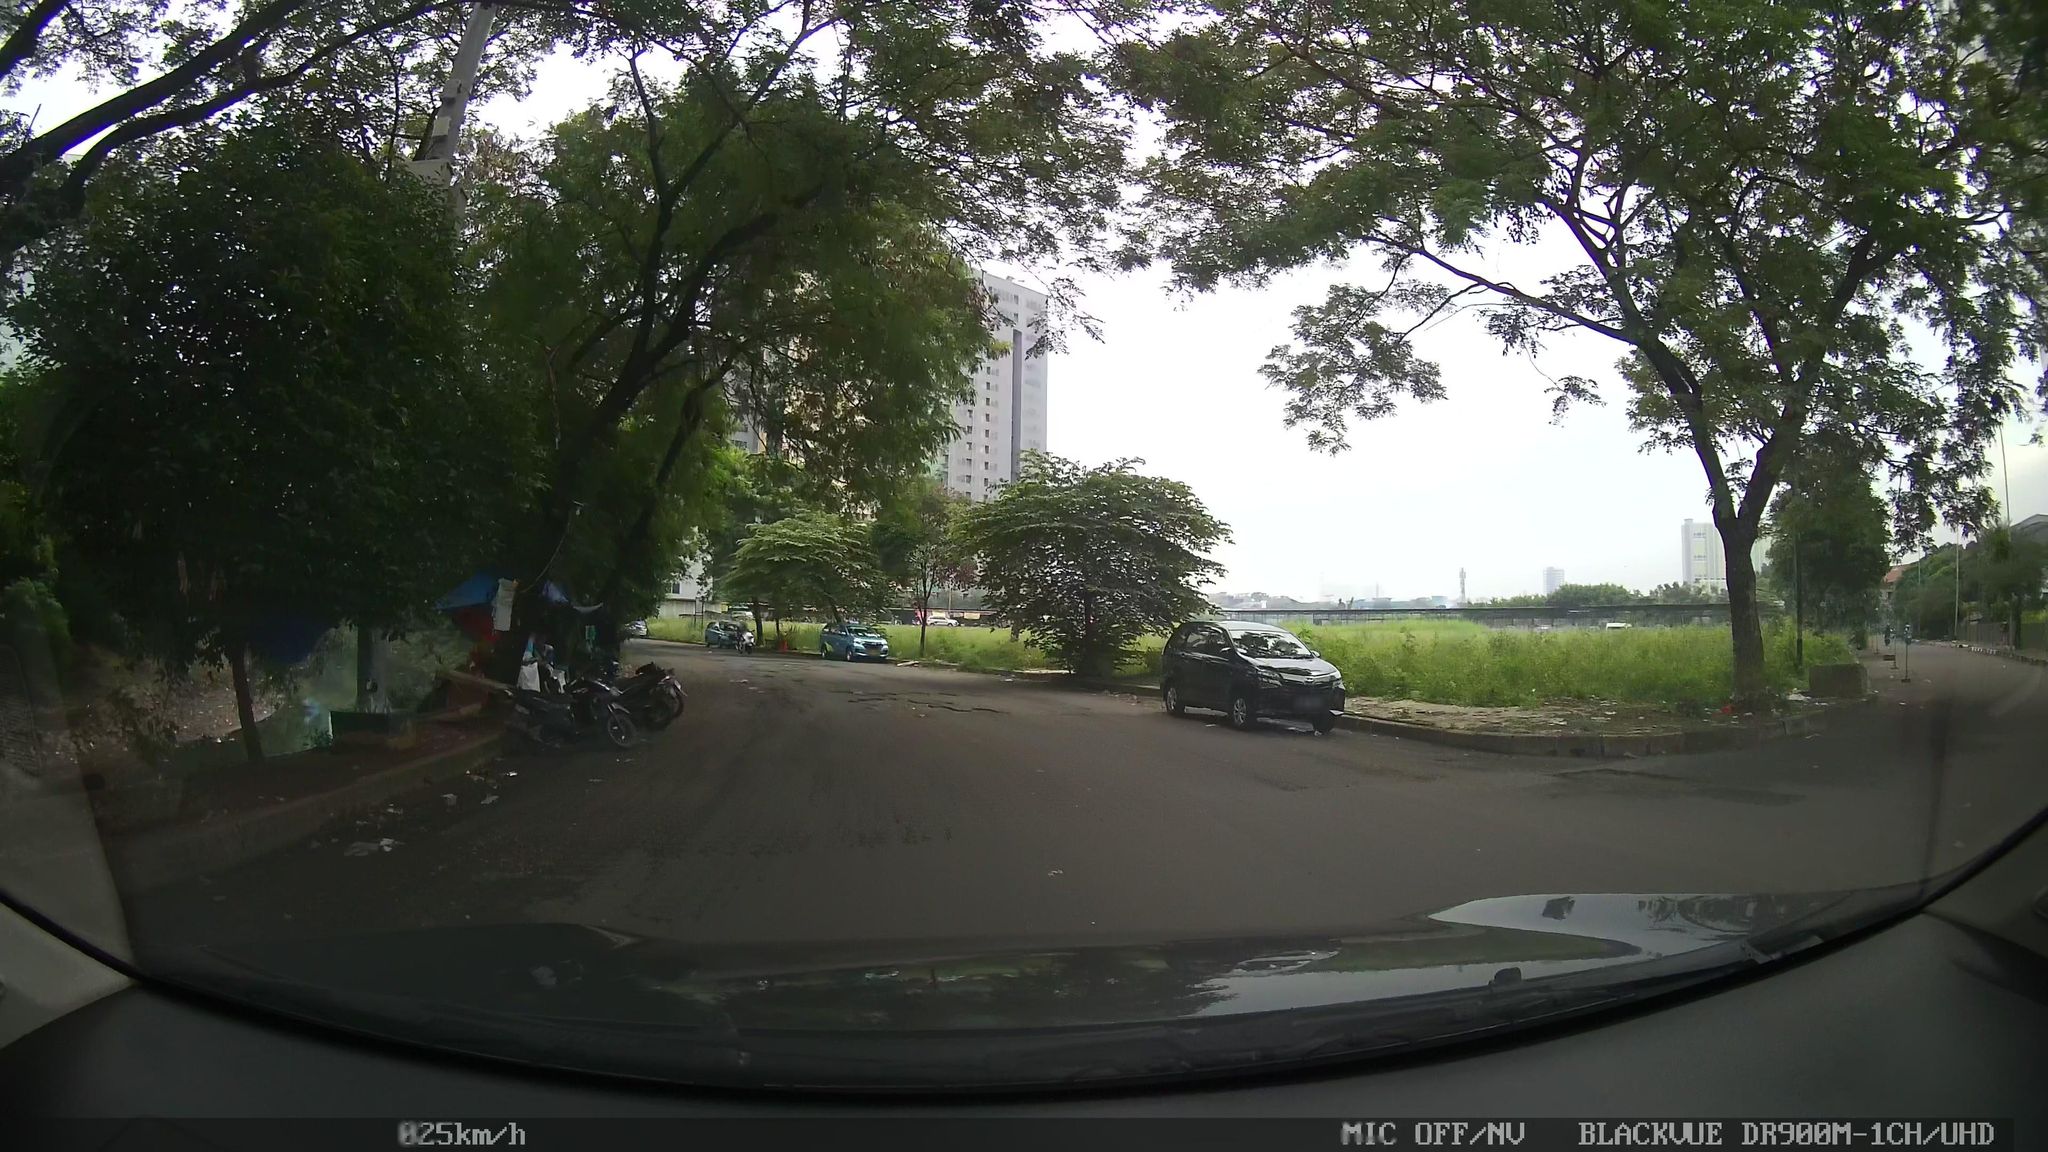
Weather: clear
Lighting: day
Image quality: slightly poor
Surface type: driving surface
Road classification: secondary
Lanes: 2
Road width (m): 10
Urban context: urban centre
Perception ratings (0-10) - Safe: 2.91, Lively: 5.75, Beautiful: 3.99, Boring: 3.09, Depressing: 2.49, Wealthy: 6.86